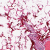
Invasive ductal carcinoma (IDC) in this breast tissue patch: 0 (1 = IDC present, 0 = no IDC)